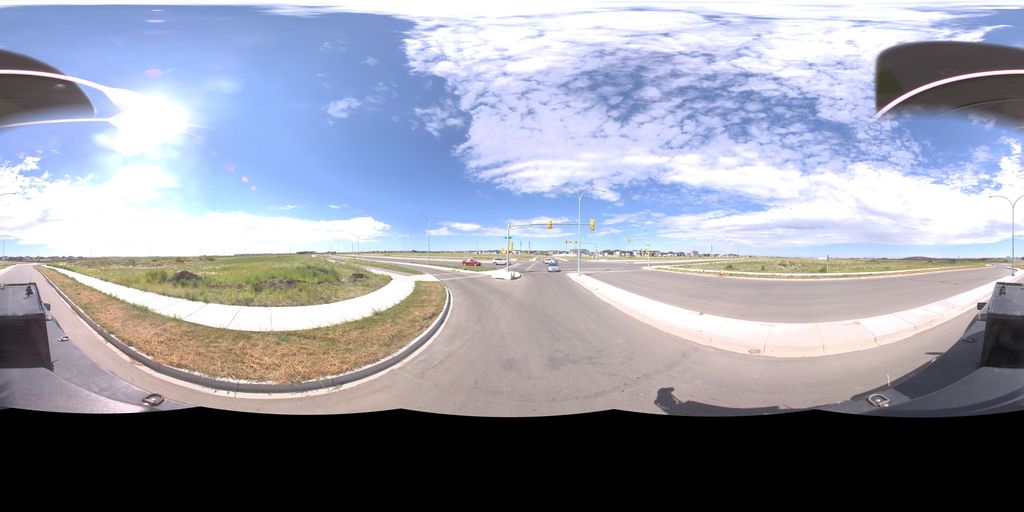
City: saskatoon